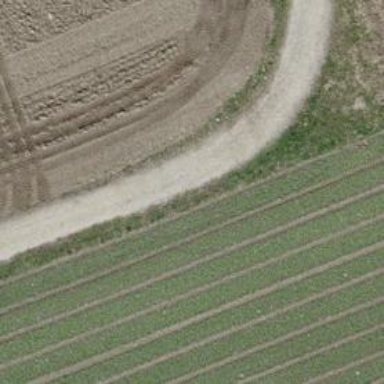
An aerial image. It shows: Compacted track road with grade3 tracktype.